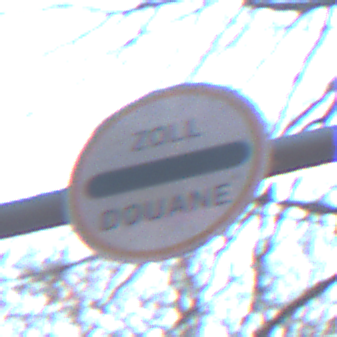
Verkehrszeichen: Zollstelle
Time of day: SunriseSunset
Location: Outdoor (Nature)
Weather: Clear
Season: Autumn
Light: Natural